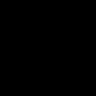
Metastatic tissue present: no